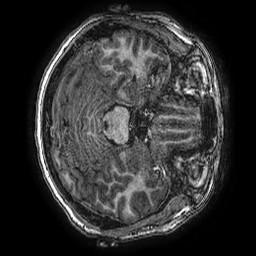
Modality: T1w
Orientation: axial
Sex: male
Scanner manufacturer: ge
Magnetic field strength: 3 T
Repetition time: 0.00766 s
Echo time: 0.003476 s